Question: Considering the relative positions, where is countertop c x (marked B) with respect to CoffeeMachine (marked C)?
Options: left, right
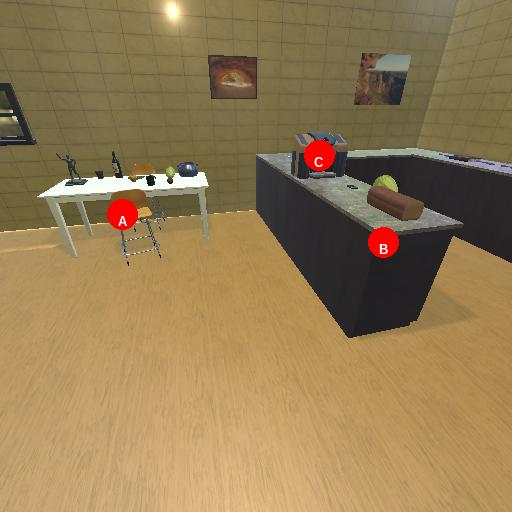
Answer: left